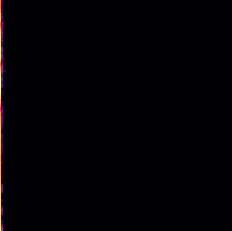
Sound class: Sea waves